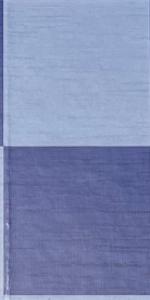
Label: Empty